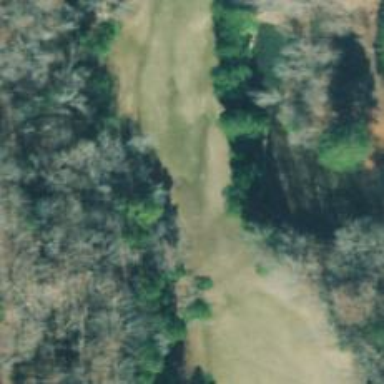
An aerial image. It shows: View of golf hole.